Question: I am trying to create a Block View filtering by the path's (actually an alias) third argument, but can't succeed.
The path where the block is displayed is 'sitename.com/first/second/third'.
Actually the third argument is the node's author, in the end, I am trying to display a block where only the content created be the author of the node the block is in...
I.e: in the content type Garage node created by user Joe, there should be a block of content type Cars created by Joe. The node's path would then be 'garagecars.com/garages/spain/joe'.
I have tried setting 3 'Global:Null' arguments and then 'User:Uid' but it doesn't work.

Help? Any other way to filter by node author? (have been a long while searching and the "filter by path arguments" approach seemed the good one, but I must be missing something then).
: in the Views preview the path 'garages/spain/joe' works but it doesn't in the page itself 'http://garagecars.com/garages/spain/joe'... which has me ever more puzzled.
I was inserting the blog programatically throught the 'views_embed_view($viewName, $display_id, $args)'... that's why it DID work on preview but when the page was rendered, the arguments set programmatically overrode the one's in the path, thus not working.
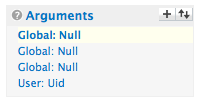
Answer: Solved in the same question. Information provided on making this work.